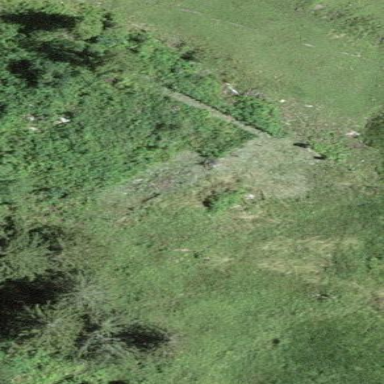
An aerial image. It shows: Forest area.